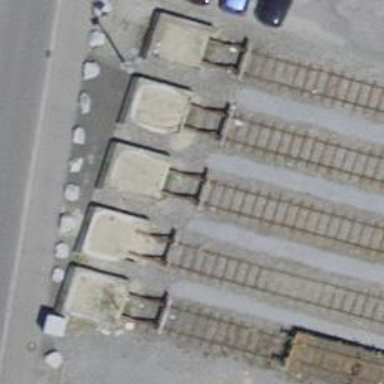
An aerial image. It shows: Railway buffer stop.